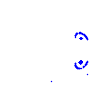
Particle: electron